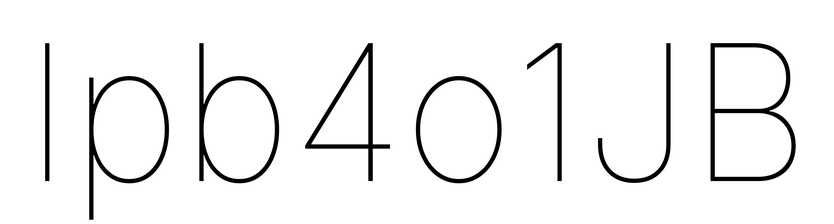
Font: Inter_Thin